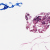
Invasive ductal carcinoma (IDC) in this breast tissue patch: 0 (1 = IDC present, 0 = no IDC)